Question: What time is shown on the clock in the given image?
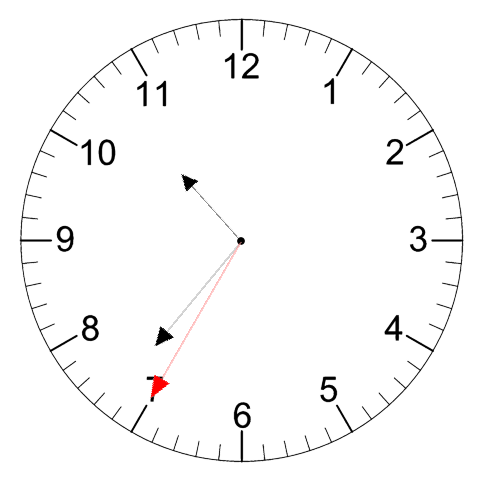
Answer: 10:36:35